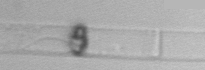
Label: Dactyliosolen_blavyanus